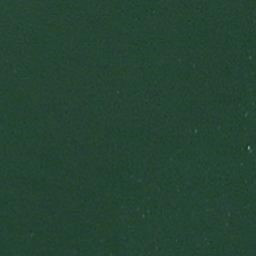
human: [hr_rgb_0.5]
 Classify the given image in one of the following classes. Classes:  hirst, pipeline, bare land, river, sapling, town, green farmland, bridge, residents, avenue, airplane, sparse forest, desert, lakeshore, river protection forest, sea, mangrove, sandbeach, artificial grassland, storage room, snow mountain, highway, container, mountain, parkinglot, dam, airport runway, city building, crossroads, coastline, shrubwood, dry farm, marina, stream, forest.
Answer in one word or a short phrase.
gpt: sea